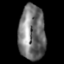
Tissue: lung
Cell type: Others
Senescence score: 0.1231
Nuclear area (px): 1431
Mean DAPI intensity: 117.294